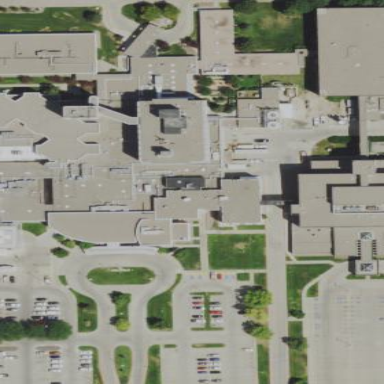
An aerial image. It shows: Hospital building.